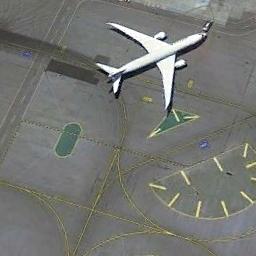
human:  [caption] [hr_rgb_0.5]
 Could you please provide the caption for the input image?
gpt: There is an airplane parked on the runway .

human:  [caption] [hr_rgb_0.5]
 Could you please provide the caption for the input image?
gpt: An airplane was on the airport and there are yellow dashes on the ground .

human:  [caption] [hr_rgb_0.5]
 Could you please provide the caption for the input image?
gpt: Here is one white planes and some yellow landmarks .

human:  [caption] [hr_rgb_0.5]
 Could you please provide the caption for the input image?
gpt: A plane parked on the airport with some green marks and yellow marks .

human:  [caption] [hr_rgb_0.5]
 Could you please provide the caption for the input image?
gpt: One aircraft in the marked parking lot .